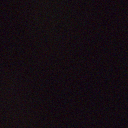
Screen state: off